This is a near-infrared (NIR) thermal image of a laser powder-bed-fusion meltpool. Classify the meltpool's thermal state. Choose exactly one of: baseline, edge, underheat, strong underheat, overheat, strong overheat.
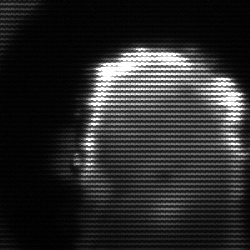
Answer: baseline